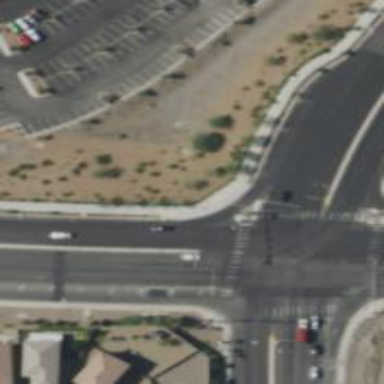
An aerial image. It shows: Asphalt road with secondary link designation.